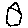
Label: house